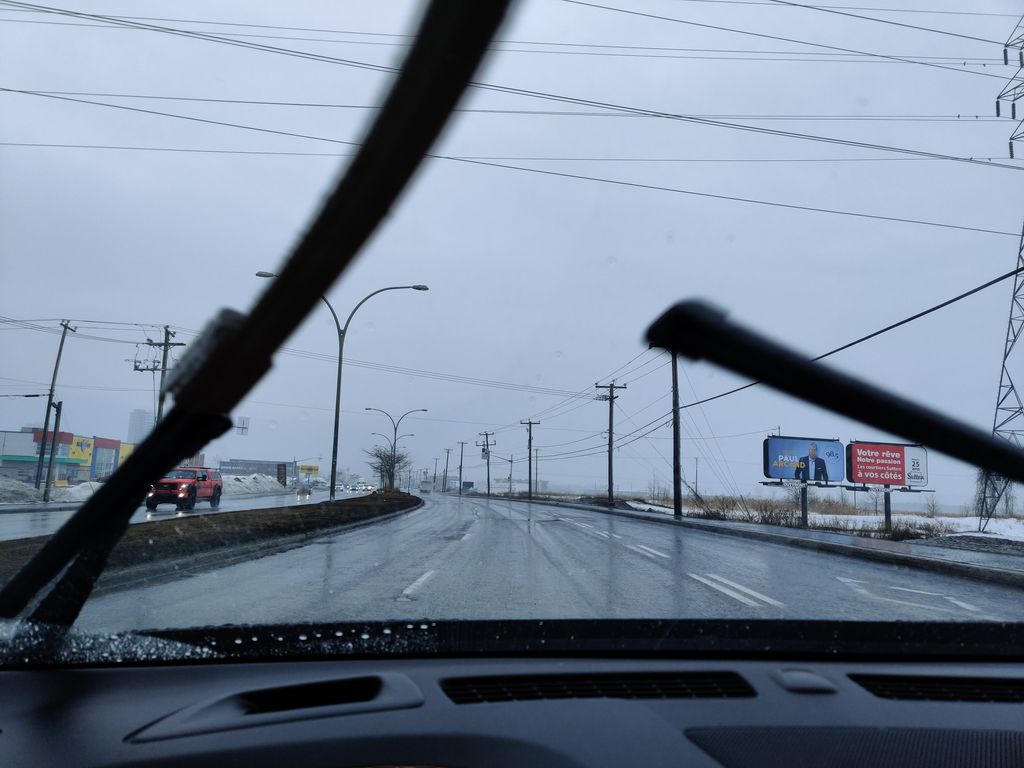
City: montreal